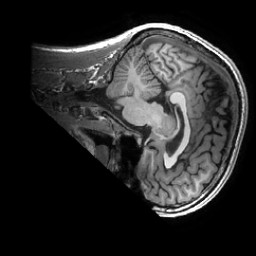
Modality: T1w
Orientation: sagittal
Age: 31
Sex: male
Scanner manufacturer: ge
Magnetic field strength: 3 T
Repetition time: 0.0073 s
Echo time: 0.003 s